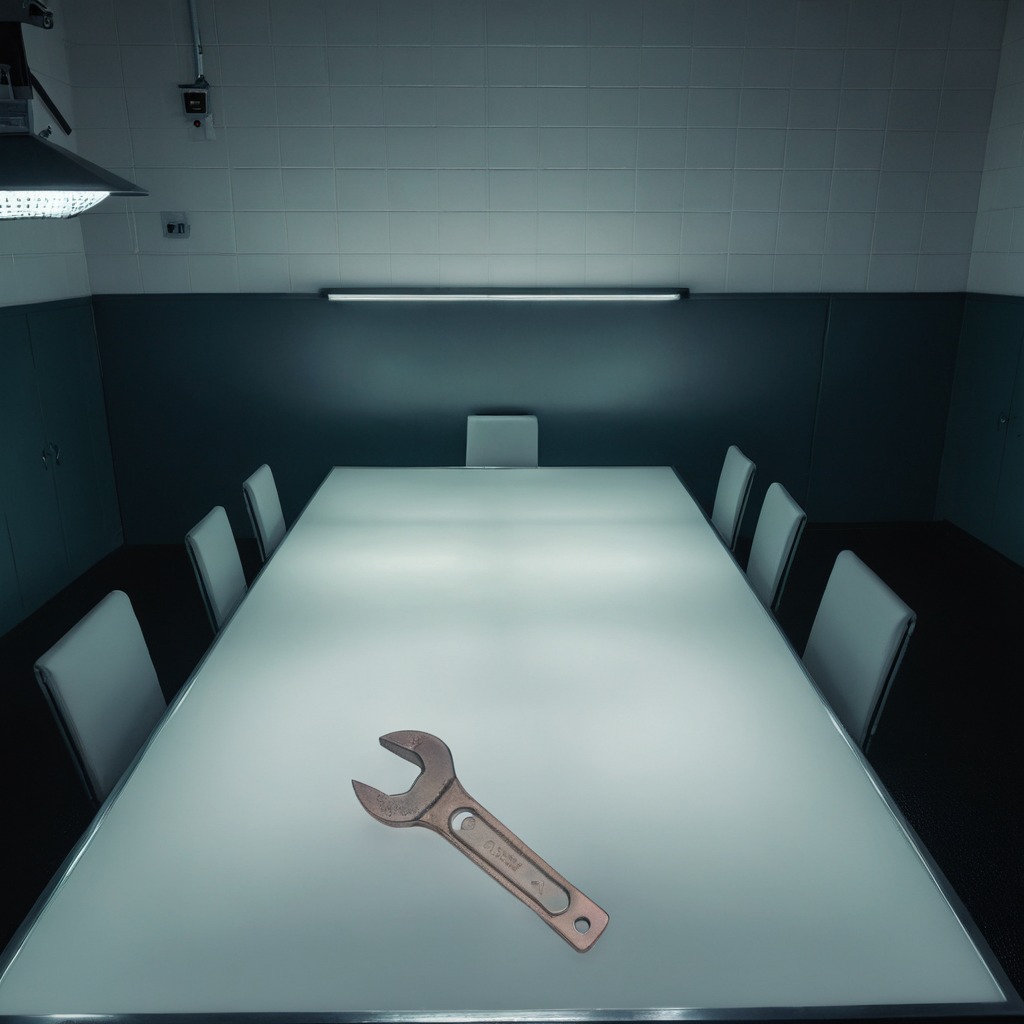
An wrench is lying on the clean empty table in a railway signal maintenance room lit by harsh overhead fluorescents.